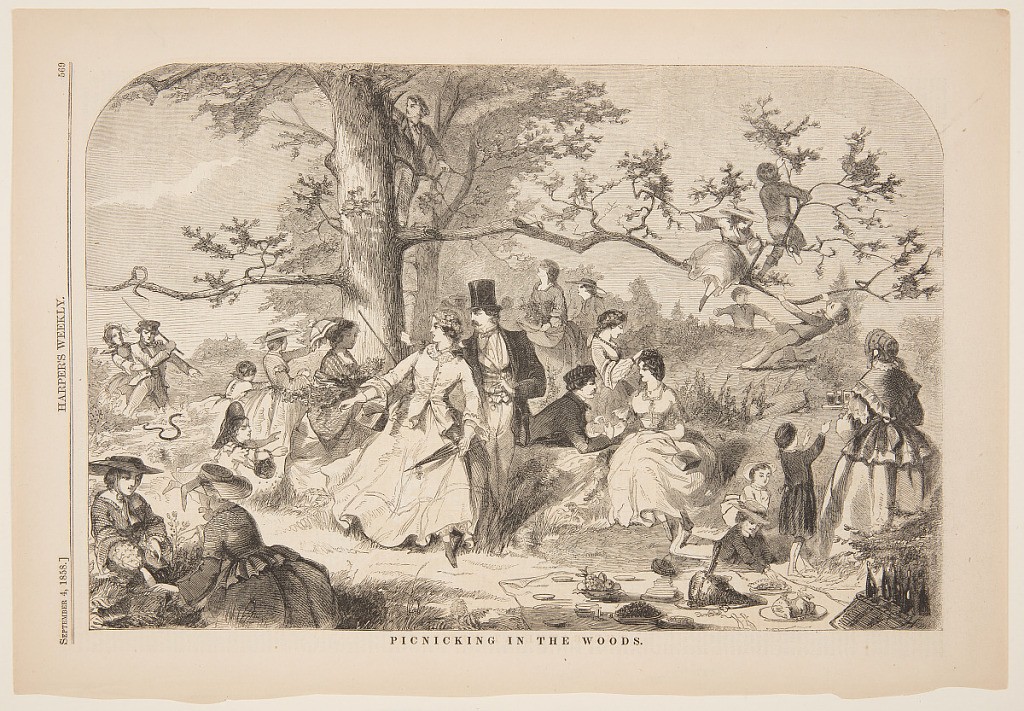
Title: Picnicking in the Woods
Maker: Winslow Homer, American, 1836–1910
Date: September 4, 1858
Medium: Wood engraving in black ink on paper
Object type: Print
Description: Picknickers in the woods. Some of the party running away from a snake.